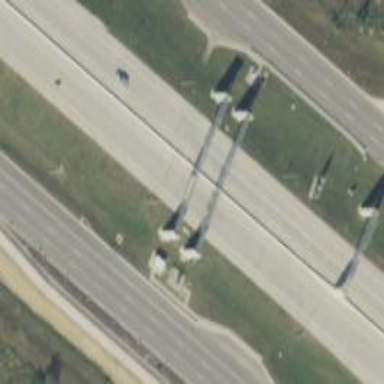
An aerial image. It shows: Toll gantry on the road.